RGB frame:
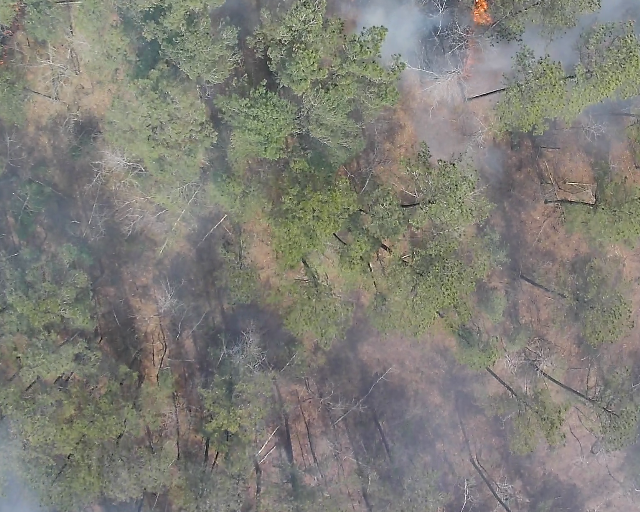
Thermal frame:
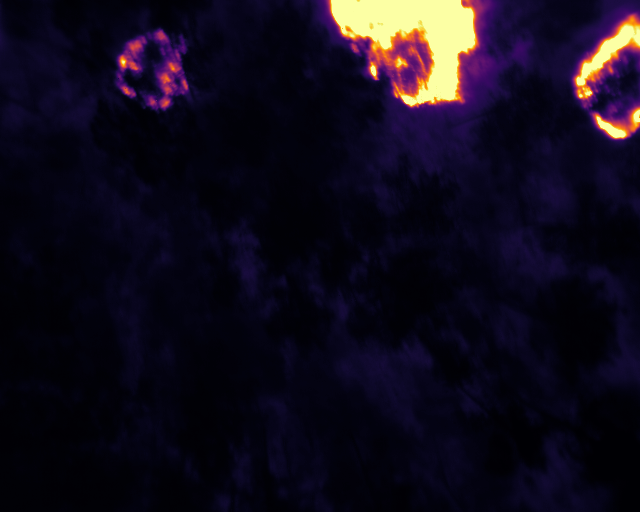
Captured: 2026-02-26 02:28:09
Pixels at or above 80 °C: 15337 (fraction of frame: 0.0468)